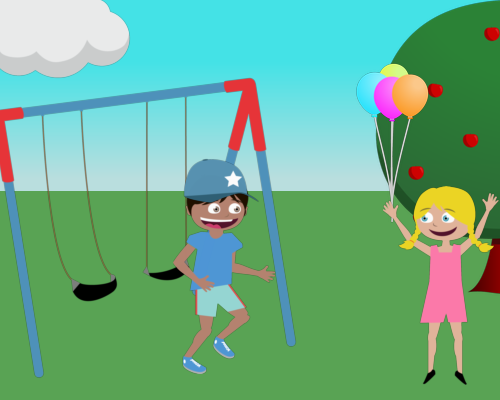
A large apple tree is on the right side, top cut off. A girl smiles, hands raised, holding a balloon in her right hand, with large swings on the left, left pole cut off at the top. 
A big cloud is partly visible at the top and left, and a boy, wearing a blue star hat, runs with a smile between the swings and right poles.